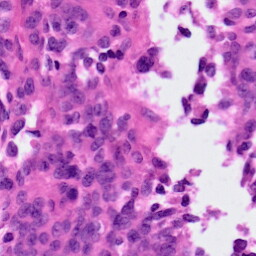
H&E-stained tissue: Ovarian